Question: I can't understand what's wrong with my statement. Seems right to me, and the cursor should include both rows in my database table. According to SQLite website this formatted date is supported (Also tried with other supported dates).
'''
String statement = "SELECT * FROM " + TABLE_DISTANCE_NAME + " WHERE " + COLUMN_TIME_DISTANCE_ADDED + " BETWEEN " + "2014-07-14" + " AND " + "2014-08-14";
Log.d("statement", statement);
Cursor cur = db.rawQuery(statement, null);
Log.d("cursor amount rows", Integer.toString(cur.getCount()));
if (cur != null) {
cur.moveToFirst();
}
int totalDistance = 0;
while (cur.isAfterLast() == false) {
Log.d("cursor distance value", Integer.toString(cur.getInt(0)));
totalDistance += cur.getInt(0);
cur.moveToNext();
}
Log.d("Total Distance traveled = ", Integer.toString(totalDistance));
'''
This is what the table looks like.

Log:
'''
...statement: SELECT * FROM distanceTraveled WHERE timedistadded BETWEEN 2014-07-14 AND 2014-08-14
com.example.RoadTrip D/cursor amount rows: 0
com.example.RoadTrip D/Total Distance traveled =: 0
'''
Thank you
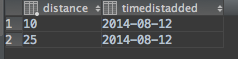
Answer: try quoting you query paramaters
e.g.
'''
+ "'2014-07-14'" + " AND " + "'2014-08-14'"
'''
Dates and Strings need to be single quoted as per SQL.